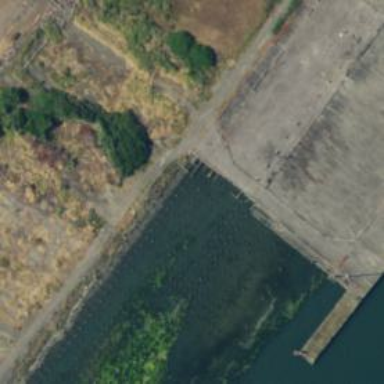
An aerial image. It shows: Pier in ruined state.